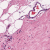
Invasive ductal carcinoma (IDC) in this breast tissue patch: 0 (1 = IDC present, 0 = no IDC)